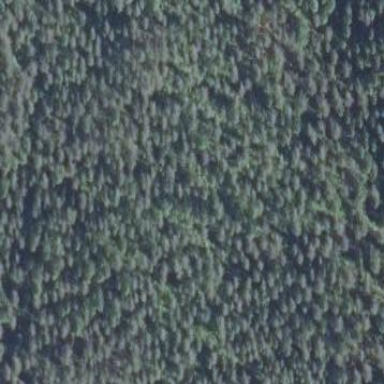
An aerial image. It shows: Needle-leaved woodland.